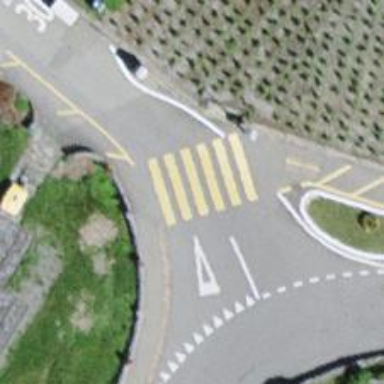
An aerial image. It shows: Zebra crossing on the road.